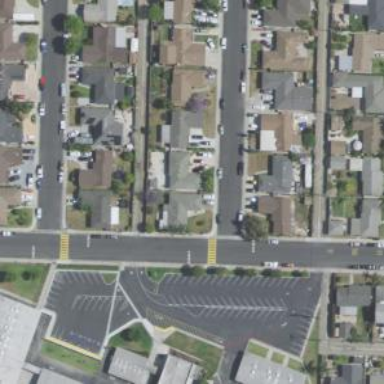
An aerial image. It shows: Alley classified as service road.